Field crop: tomato
Growth stage: 1
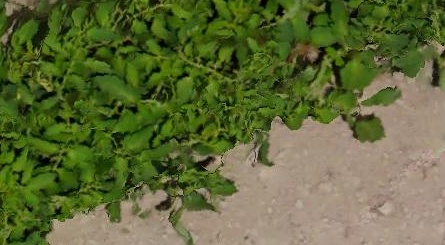
Species: tomato